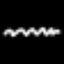
Label: squiggle